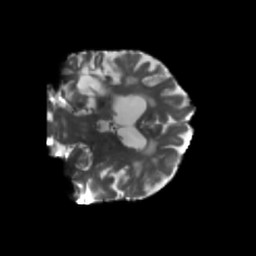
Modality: T2w
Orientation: coronal
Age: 66
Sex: female
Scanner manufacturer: siemens
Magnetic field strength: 3 T
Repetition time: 5.47 s
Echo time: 0.0854 s